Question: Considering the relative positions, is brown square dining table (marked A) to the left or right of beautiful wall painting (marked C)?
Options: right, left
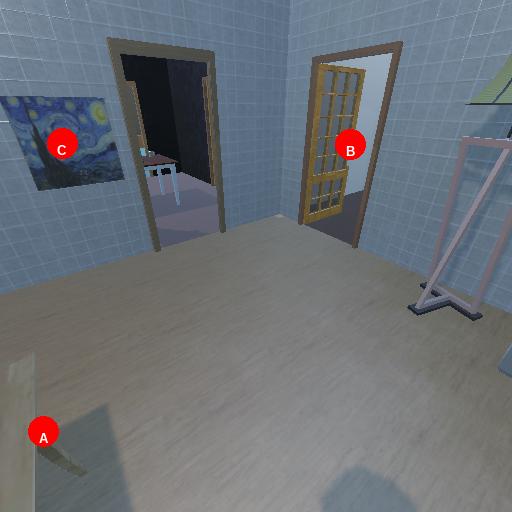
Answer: right